This time-frequency spectrogram was computed from a bearing vibration snapshot; brighter regions carry more energy. What is the most likely bearing condition (normal, inner_race, outer_race, ball)?
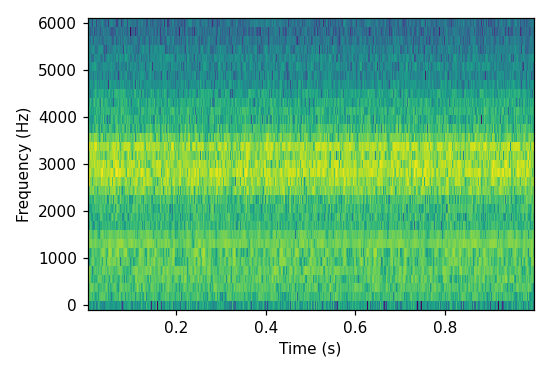
Answer: ball